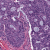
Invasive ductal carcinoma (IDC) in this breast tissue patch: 1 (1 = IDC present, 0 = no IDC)